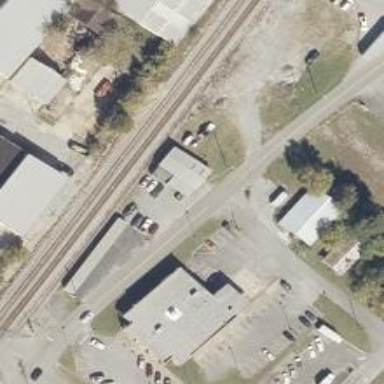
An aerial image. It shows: Railway siding for service.